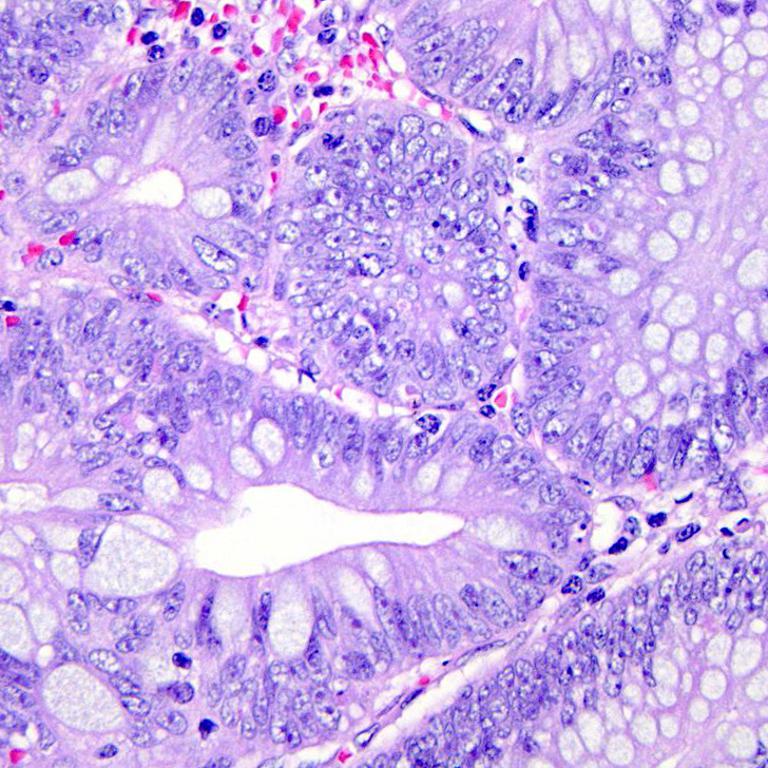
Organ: colon
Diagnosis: adenocarcinomas